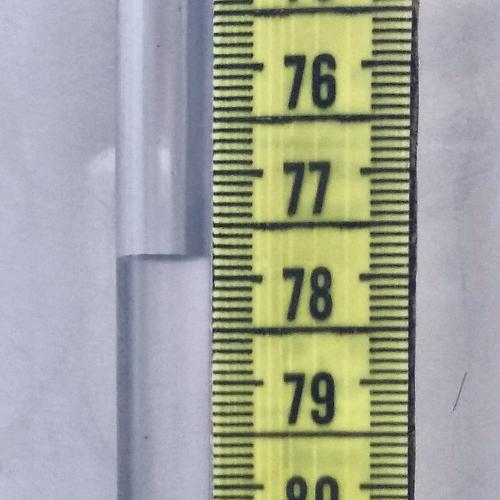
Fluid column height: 77.8 cm